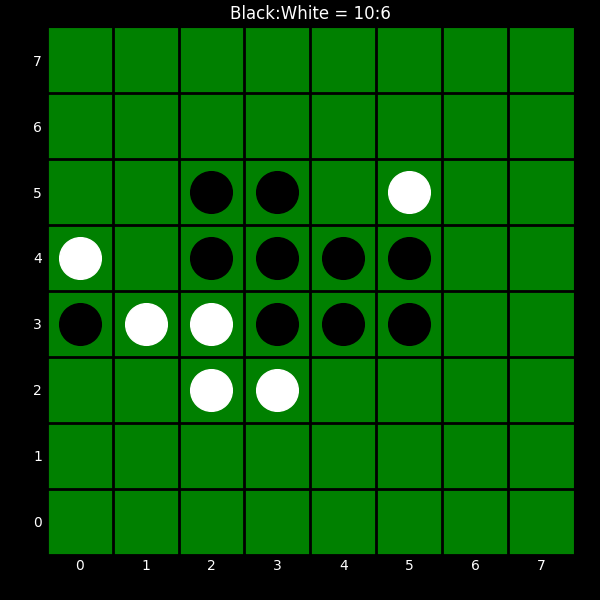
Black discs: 10
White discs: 6